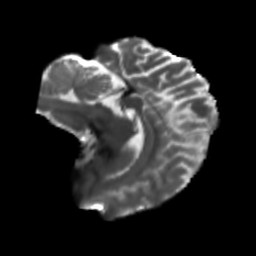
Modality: T2w
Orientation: sagittal
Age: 36
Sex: female
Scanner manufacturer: siemens
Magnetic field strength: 3 T
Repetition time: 5.47 s
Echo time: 0.0854 s